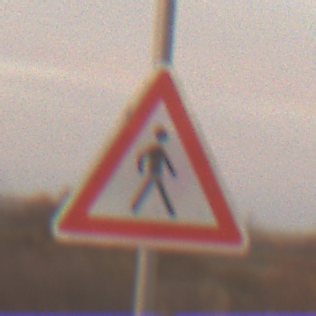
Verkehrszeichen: FussgaengerLinks
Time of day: SunriseSunset
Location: Outdoor (Nature)
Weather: PartlyCloudy
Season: NotSpecified
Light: Natural